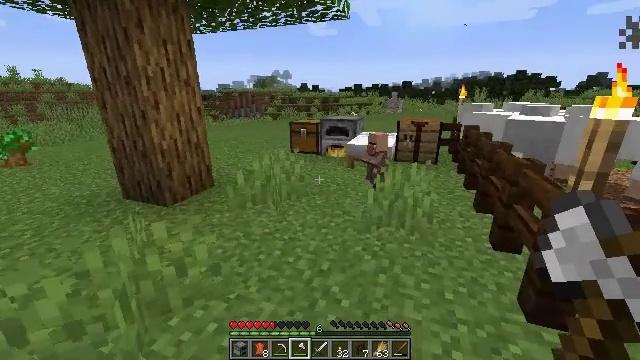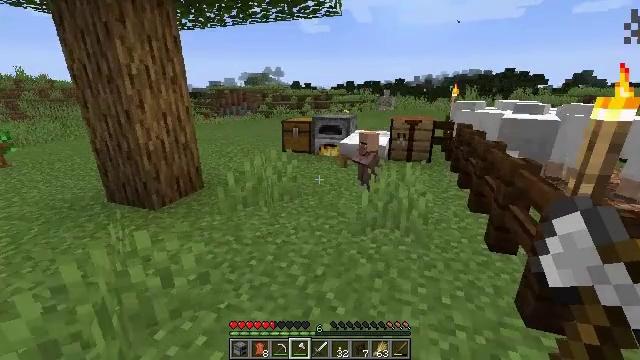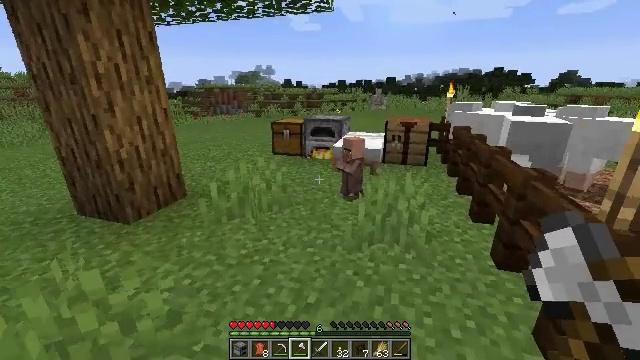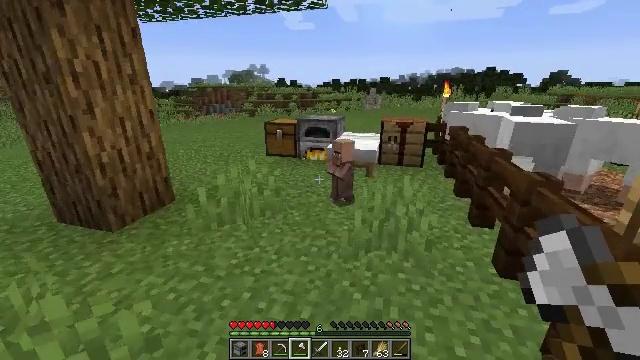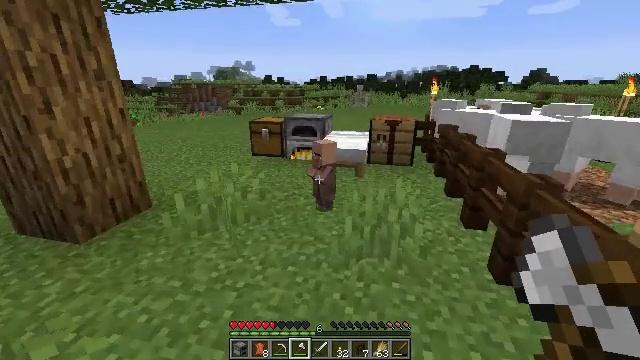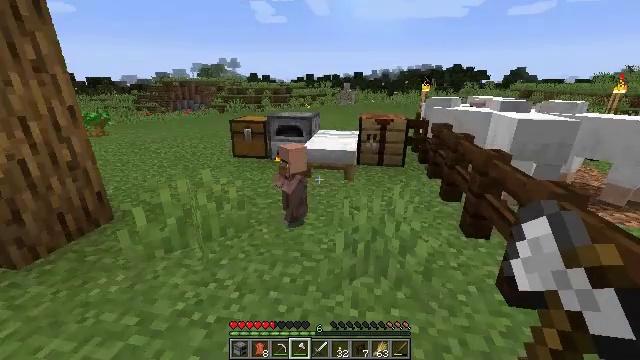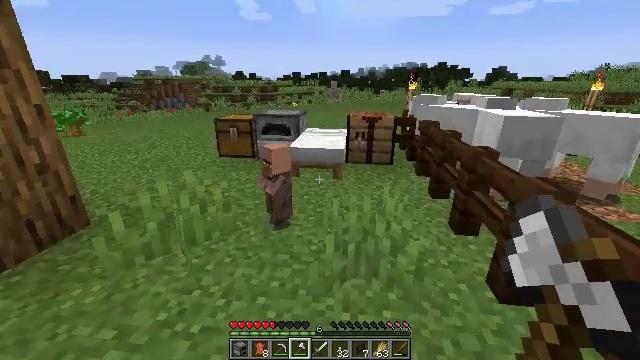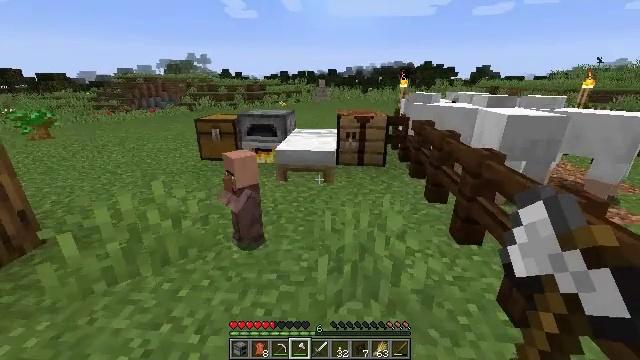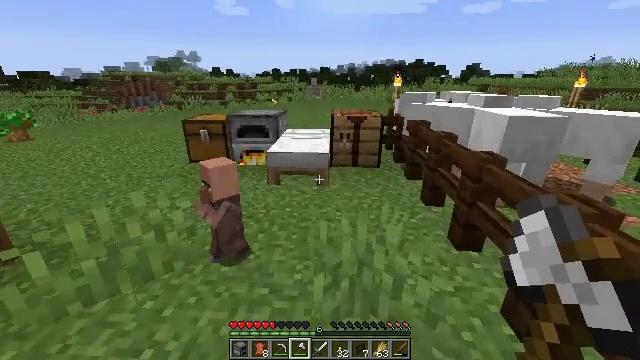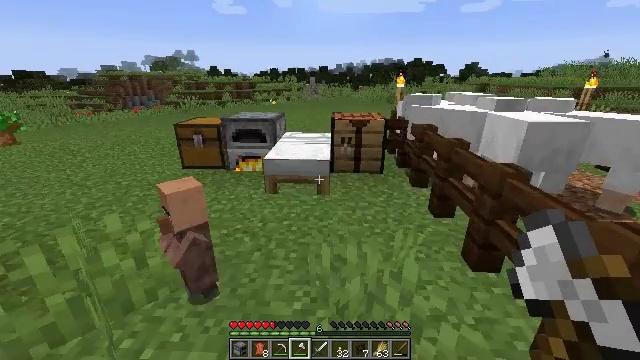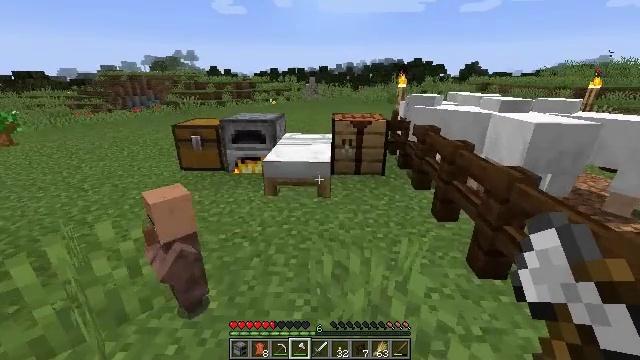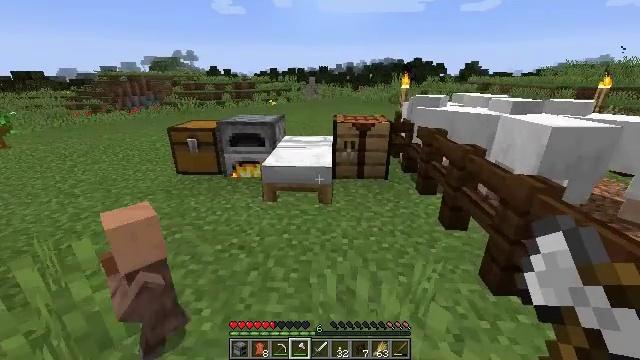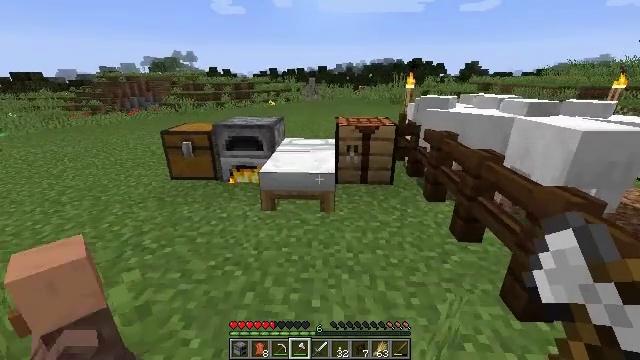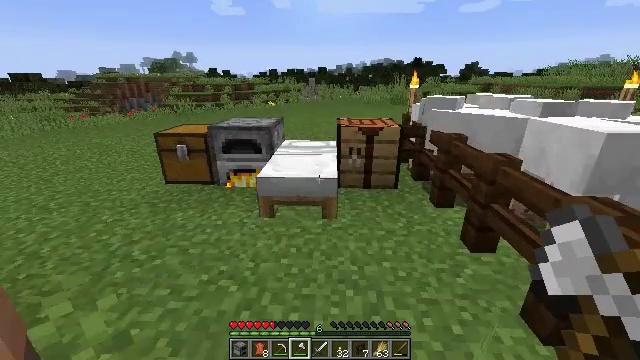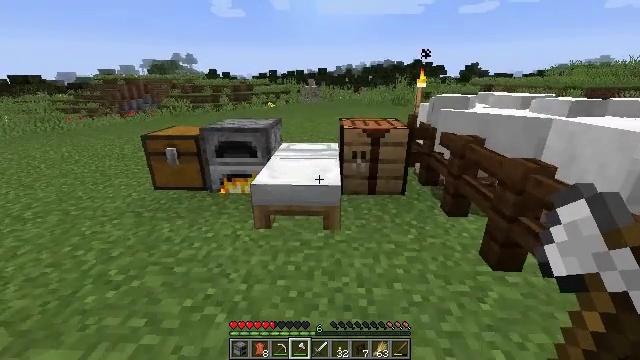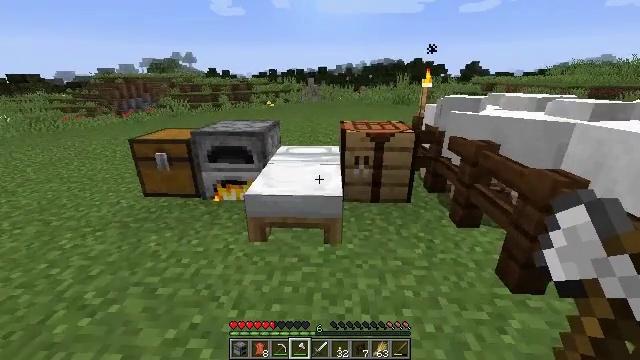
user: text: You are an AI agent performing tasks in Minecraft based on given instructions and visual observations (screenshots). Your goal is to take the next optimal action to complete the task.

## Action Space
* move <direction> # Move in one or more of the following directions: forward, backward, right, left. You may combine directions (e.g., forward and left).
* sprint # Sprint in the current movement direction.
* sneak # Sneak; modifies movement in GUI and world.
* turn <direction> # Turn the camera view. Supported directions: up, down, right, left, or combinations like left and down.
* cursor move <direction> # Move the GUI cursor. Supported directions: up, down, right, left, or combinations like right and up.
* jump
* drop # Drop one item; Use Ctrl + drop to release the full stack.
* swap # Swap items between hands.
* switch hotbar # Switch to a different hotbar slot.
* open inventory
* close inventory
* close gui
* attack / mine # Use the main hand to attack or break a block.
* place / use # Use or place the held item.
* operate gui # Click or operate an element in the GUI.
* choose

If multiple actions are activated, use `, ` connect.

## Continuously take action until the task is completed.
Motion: motion action
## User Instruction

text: Put the materials in the crafting grid to make a smoker.
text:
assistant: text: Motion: move forward, turn right
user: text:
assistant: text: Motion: move forward, turn right
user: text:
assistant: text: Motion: move forward, turn right
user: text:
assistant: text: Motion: move forward, turn right
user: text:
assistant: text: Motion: move forward, turn right
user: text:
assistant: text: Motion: move forward, turn right
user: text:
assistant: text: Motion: move forward, turn right
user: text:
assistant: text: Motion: move forward, turn right
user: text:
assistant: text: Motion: move forward
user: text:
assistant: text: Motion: move forward
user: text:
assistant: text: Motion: move forward
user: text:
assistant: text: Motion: move forward
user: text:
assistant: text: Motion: move forward
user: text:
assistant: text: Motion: move forward
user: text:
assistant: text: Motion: move forward
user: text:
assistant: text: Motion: move forward
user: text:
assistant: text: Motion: no_op
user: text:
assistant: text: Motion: no_op
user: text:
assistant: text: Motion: no_op
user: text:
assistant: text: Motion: no_op
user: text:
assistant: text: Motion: no_op
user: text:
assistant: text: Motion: no_op
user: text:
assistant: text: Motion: no_op
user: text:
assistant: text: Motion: move forward
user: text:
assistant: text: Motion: move forward, turn right
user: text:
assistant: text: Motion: move forward, turn right
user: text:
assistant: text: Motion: move forward, turn right
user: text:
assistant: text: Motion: move forward and move right, turn right
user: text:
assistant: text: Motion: move forward and move right
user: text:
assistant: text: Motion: move forward and move right